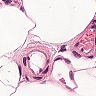
Metastatic tissue present: no